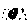
Label: moon